Question: I'm trying to create a plugin, that uses 'chrome.tabs.getSelected' to find current URL,
Below I attached a minimal example, when any key is pressed, a dialog will popup, but it kept telling me 'chrome.tabs.getSelected' is undefined:
Manifest file:
'''
{
"content_scripts": [
{
"matches": ["http://*/*" , "https://*/*"],
"js" : [ "main.js" ]
}
],
"manifest_version": 2,
"description": "XX",
"icons": {
"128": "icon.png",
"16": "button.png",
"32": "button.png",
"48": "icon.png"
},
"name": "XX",
"permissions": [ "tabs", "http://*/*", "https://*/*" ],
"version": "1.2"
}
'''
And main.js:
'''
window.addEventListener("keyup", function(e) {
chrome.tabs.getSelected(null, function(tab) { // undefined
alert (tab.url);
});
} , false);
'''
Chromium version: 'Version 21.0.1180.89 (154005)'
'''
window.addEventListener("keyup", function(e) {
chrome.tabs.query( {active:true}, function(tab) {
alert (tab.url);
});
} , false);
'''
I really don't get it now, tabs.query doesn't work either.

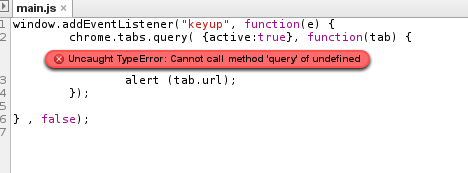
Answer: EDIT: Sorry, just realized you can't use 'chrome.tabs' in a content script. You'll have to message the extension's background page for access to that. Here's some info about messaging: <URL>.